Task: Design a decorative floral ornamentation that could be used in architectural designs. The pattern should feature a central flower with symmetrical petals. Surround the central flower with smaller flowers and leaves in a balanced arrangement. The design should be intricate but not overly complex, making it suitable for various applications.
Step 682:
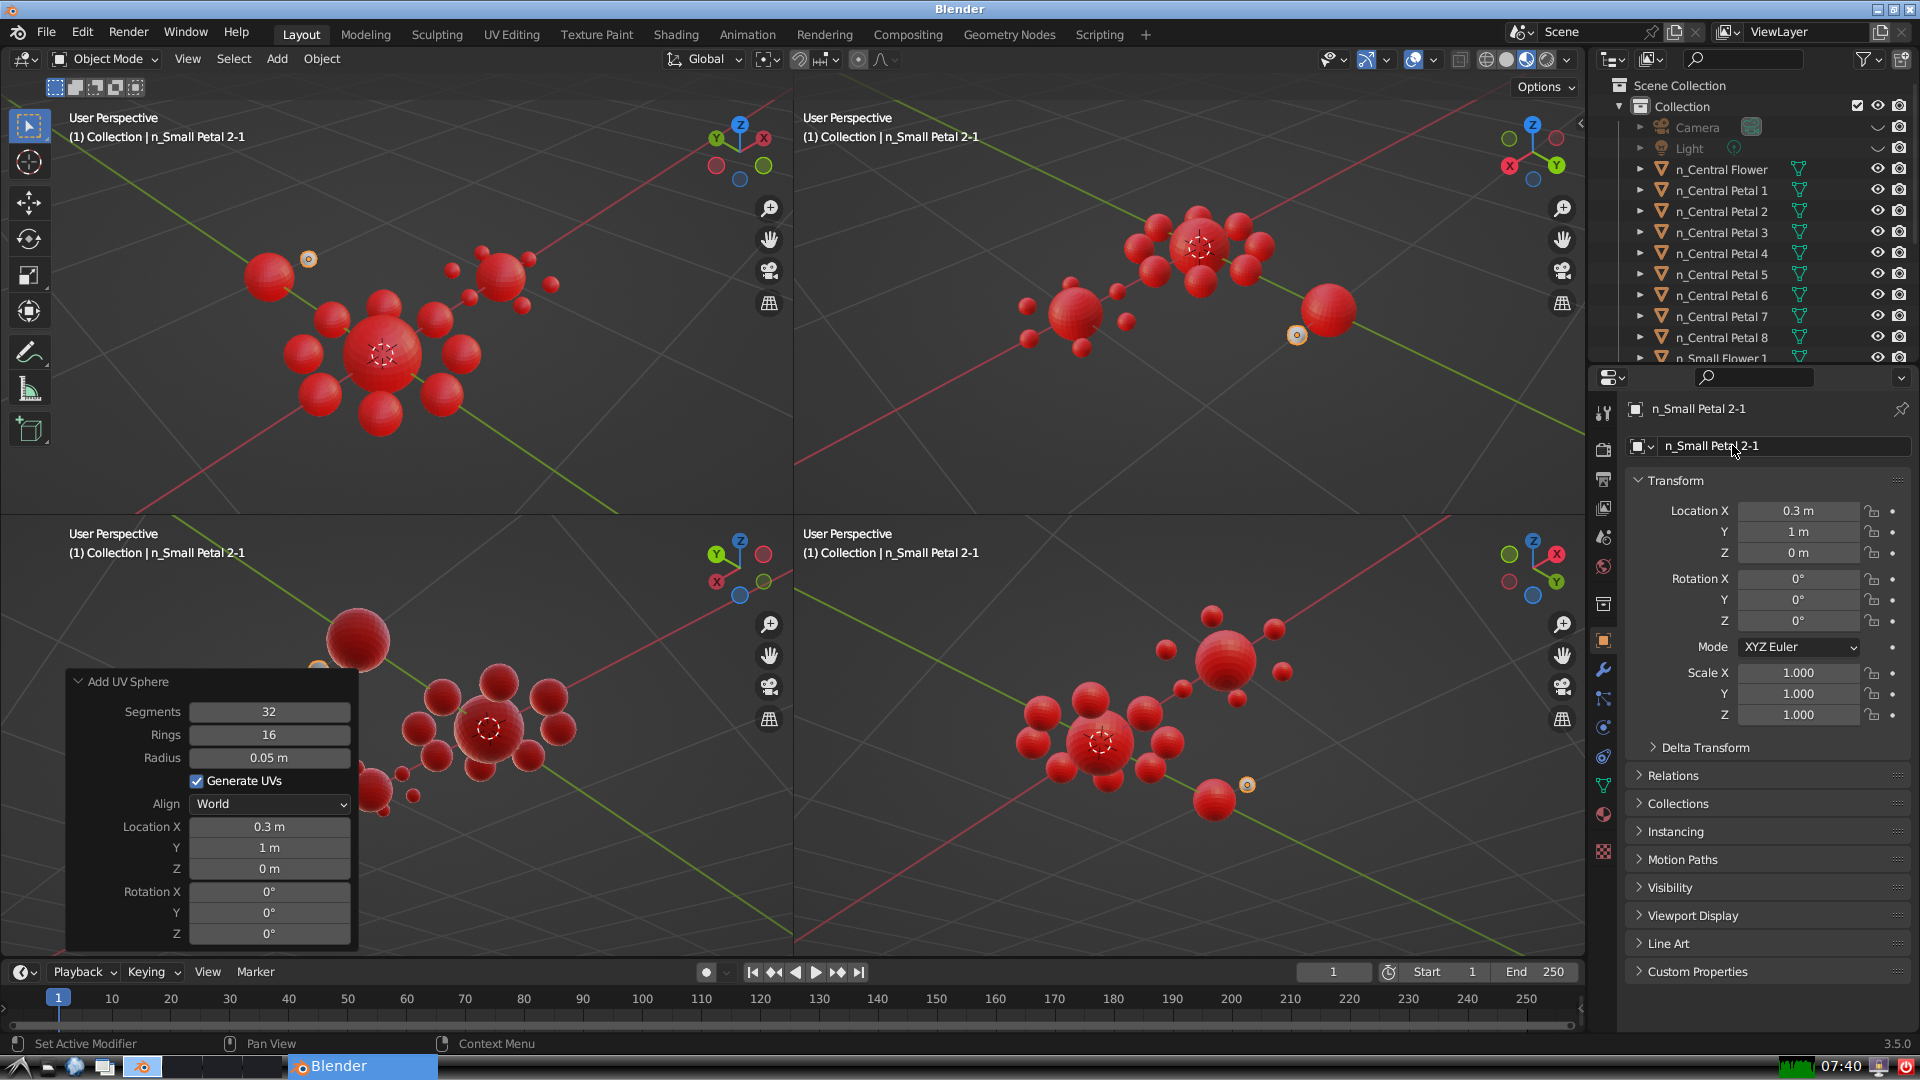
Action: {"mouse_move": [1603, 815]}